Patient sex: F
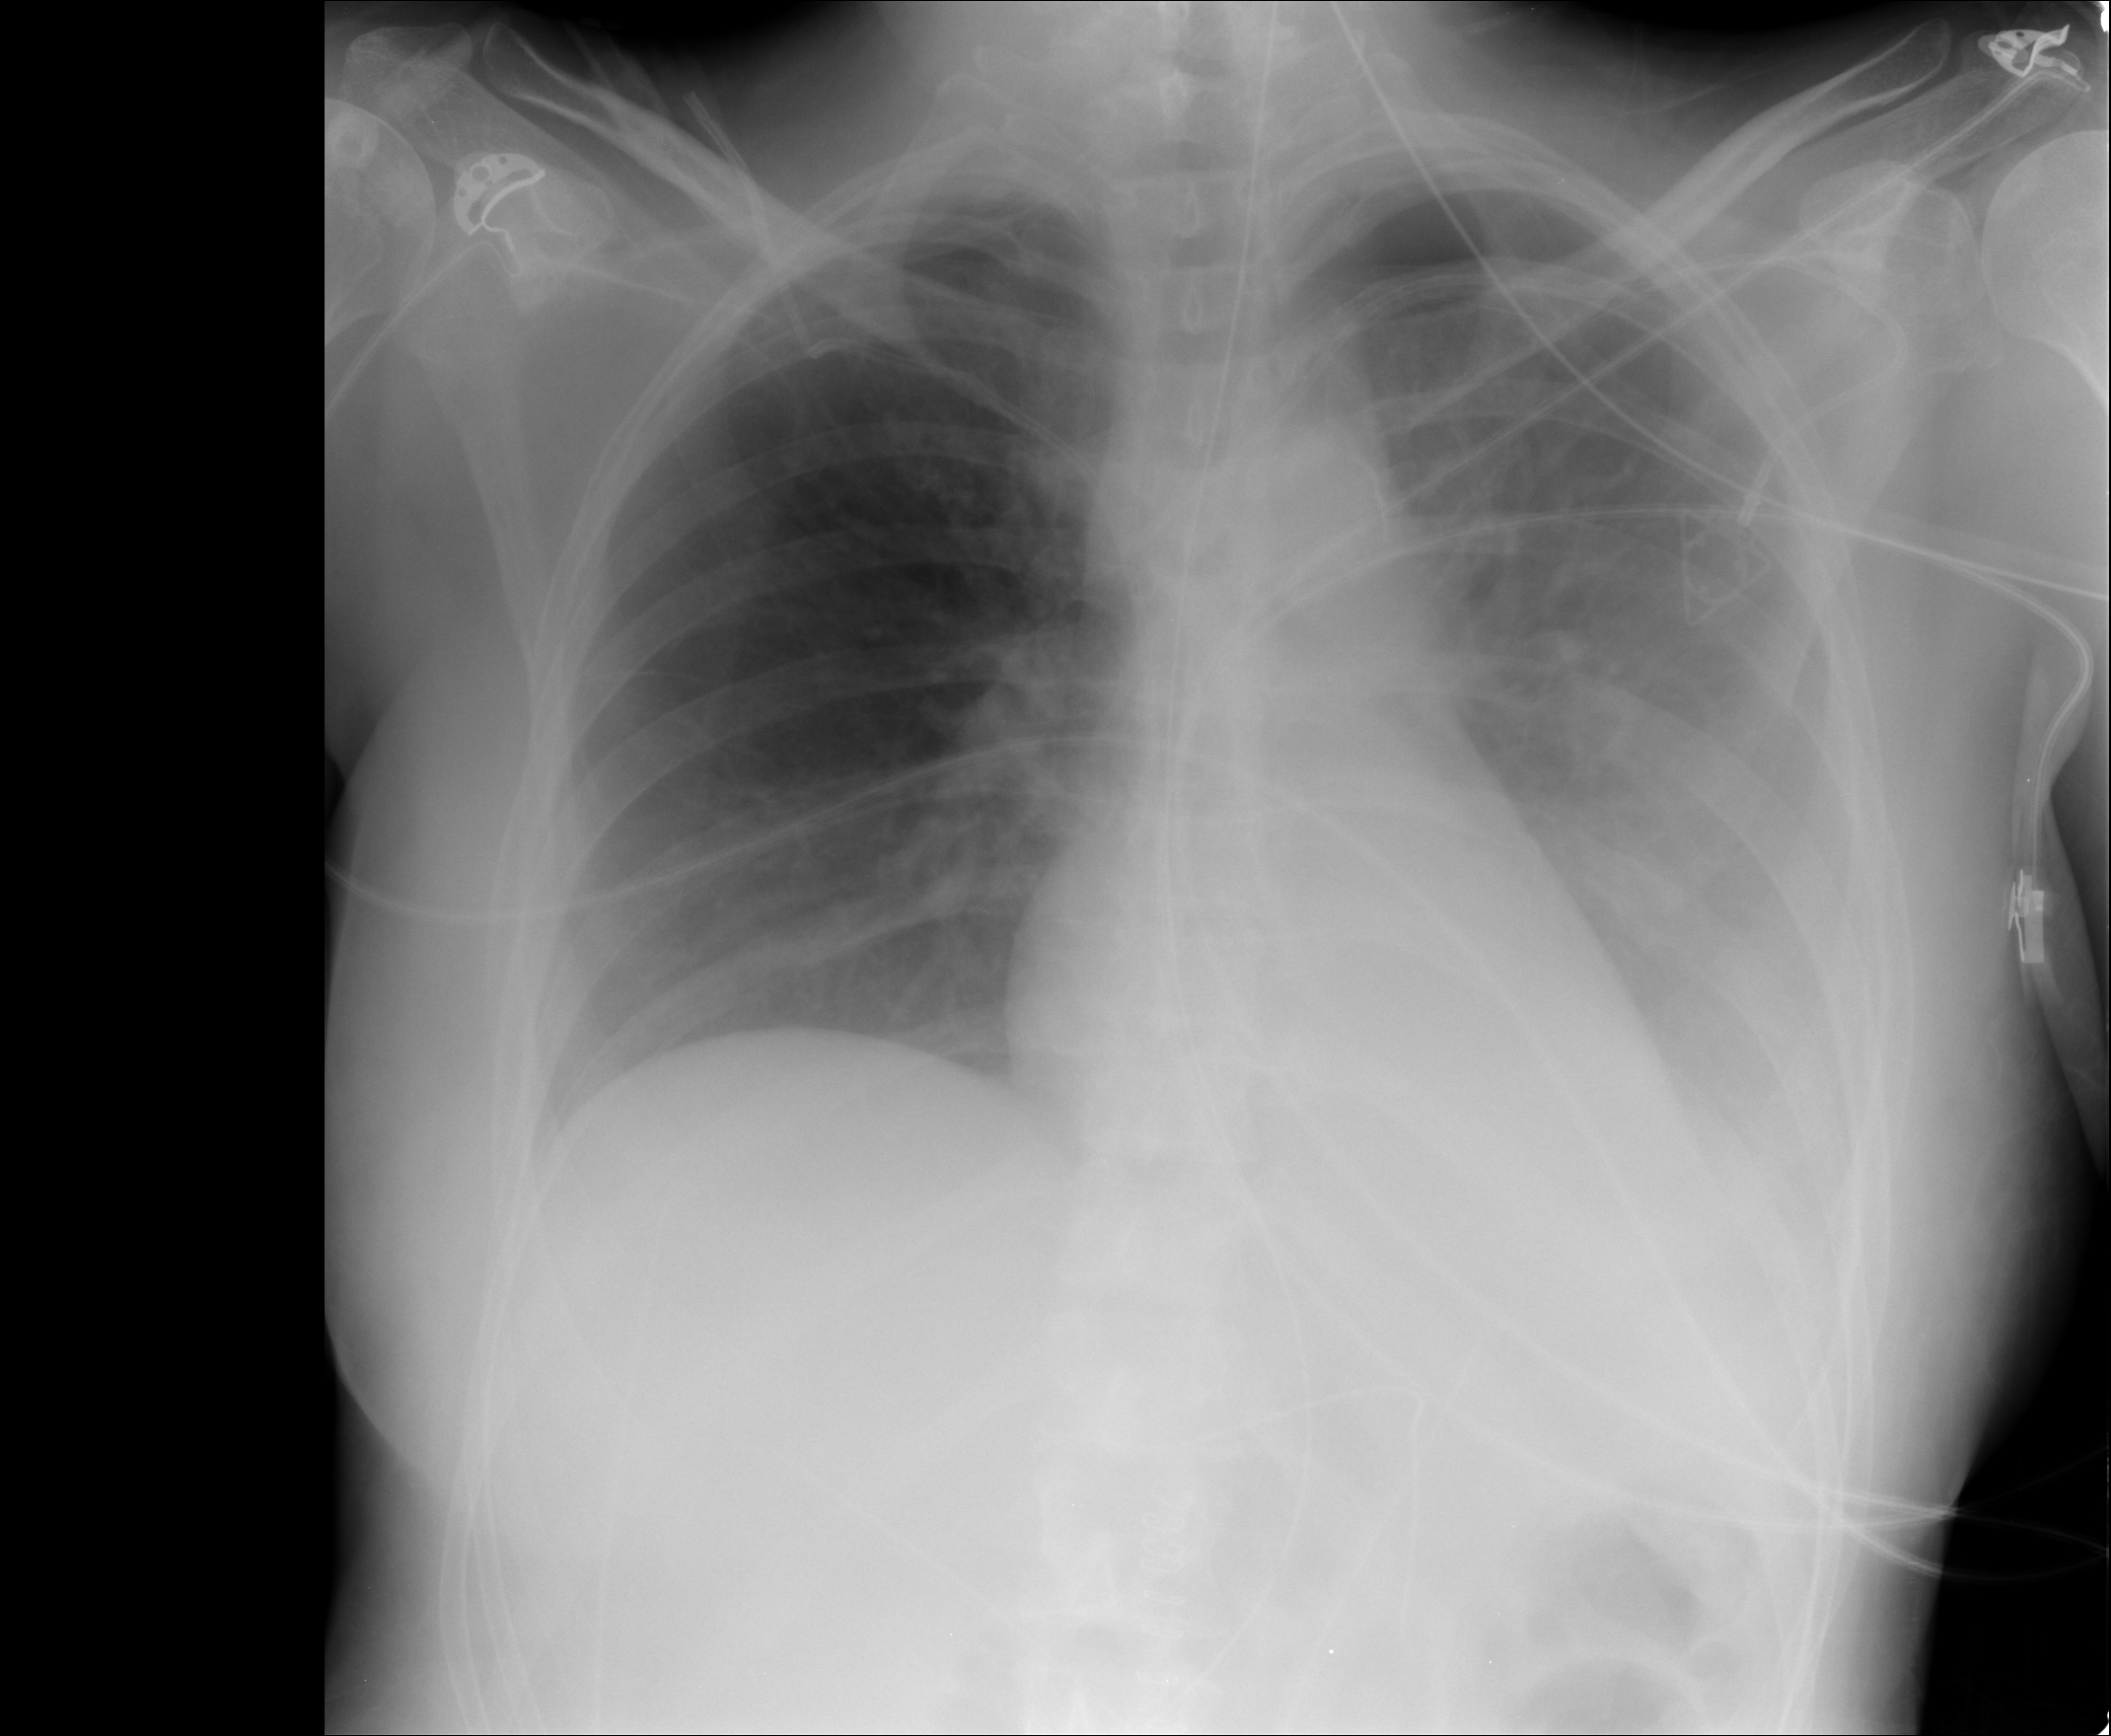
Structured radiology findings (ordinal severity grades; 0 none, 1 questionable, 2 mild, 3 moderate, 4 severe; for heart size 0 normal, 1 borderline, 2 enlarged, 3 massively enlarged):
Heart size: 0
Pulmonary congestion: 0
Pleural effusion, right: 0
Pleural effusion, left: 2
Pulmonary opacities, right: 0
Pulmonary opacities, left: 0
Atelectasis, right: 0
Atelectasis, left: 2